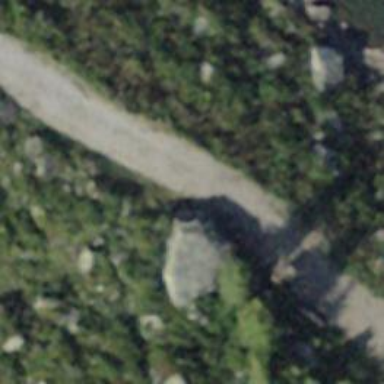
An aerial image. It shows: Gravel path.